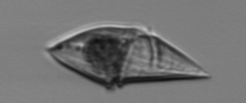
Label: Gyrodinium